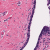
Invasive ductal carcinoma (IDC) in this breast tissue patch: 0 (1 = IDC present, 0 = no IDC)